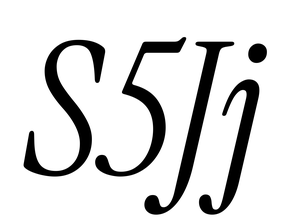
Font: InstrumentSerif-Italic